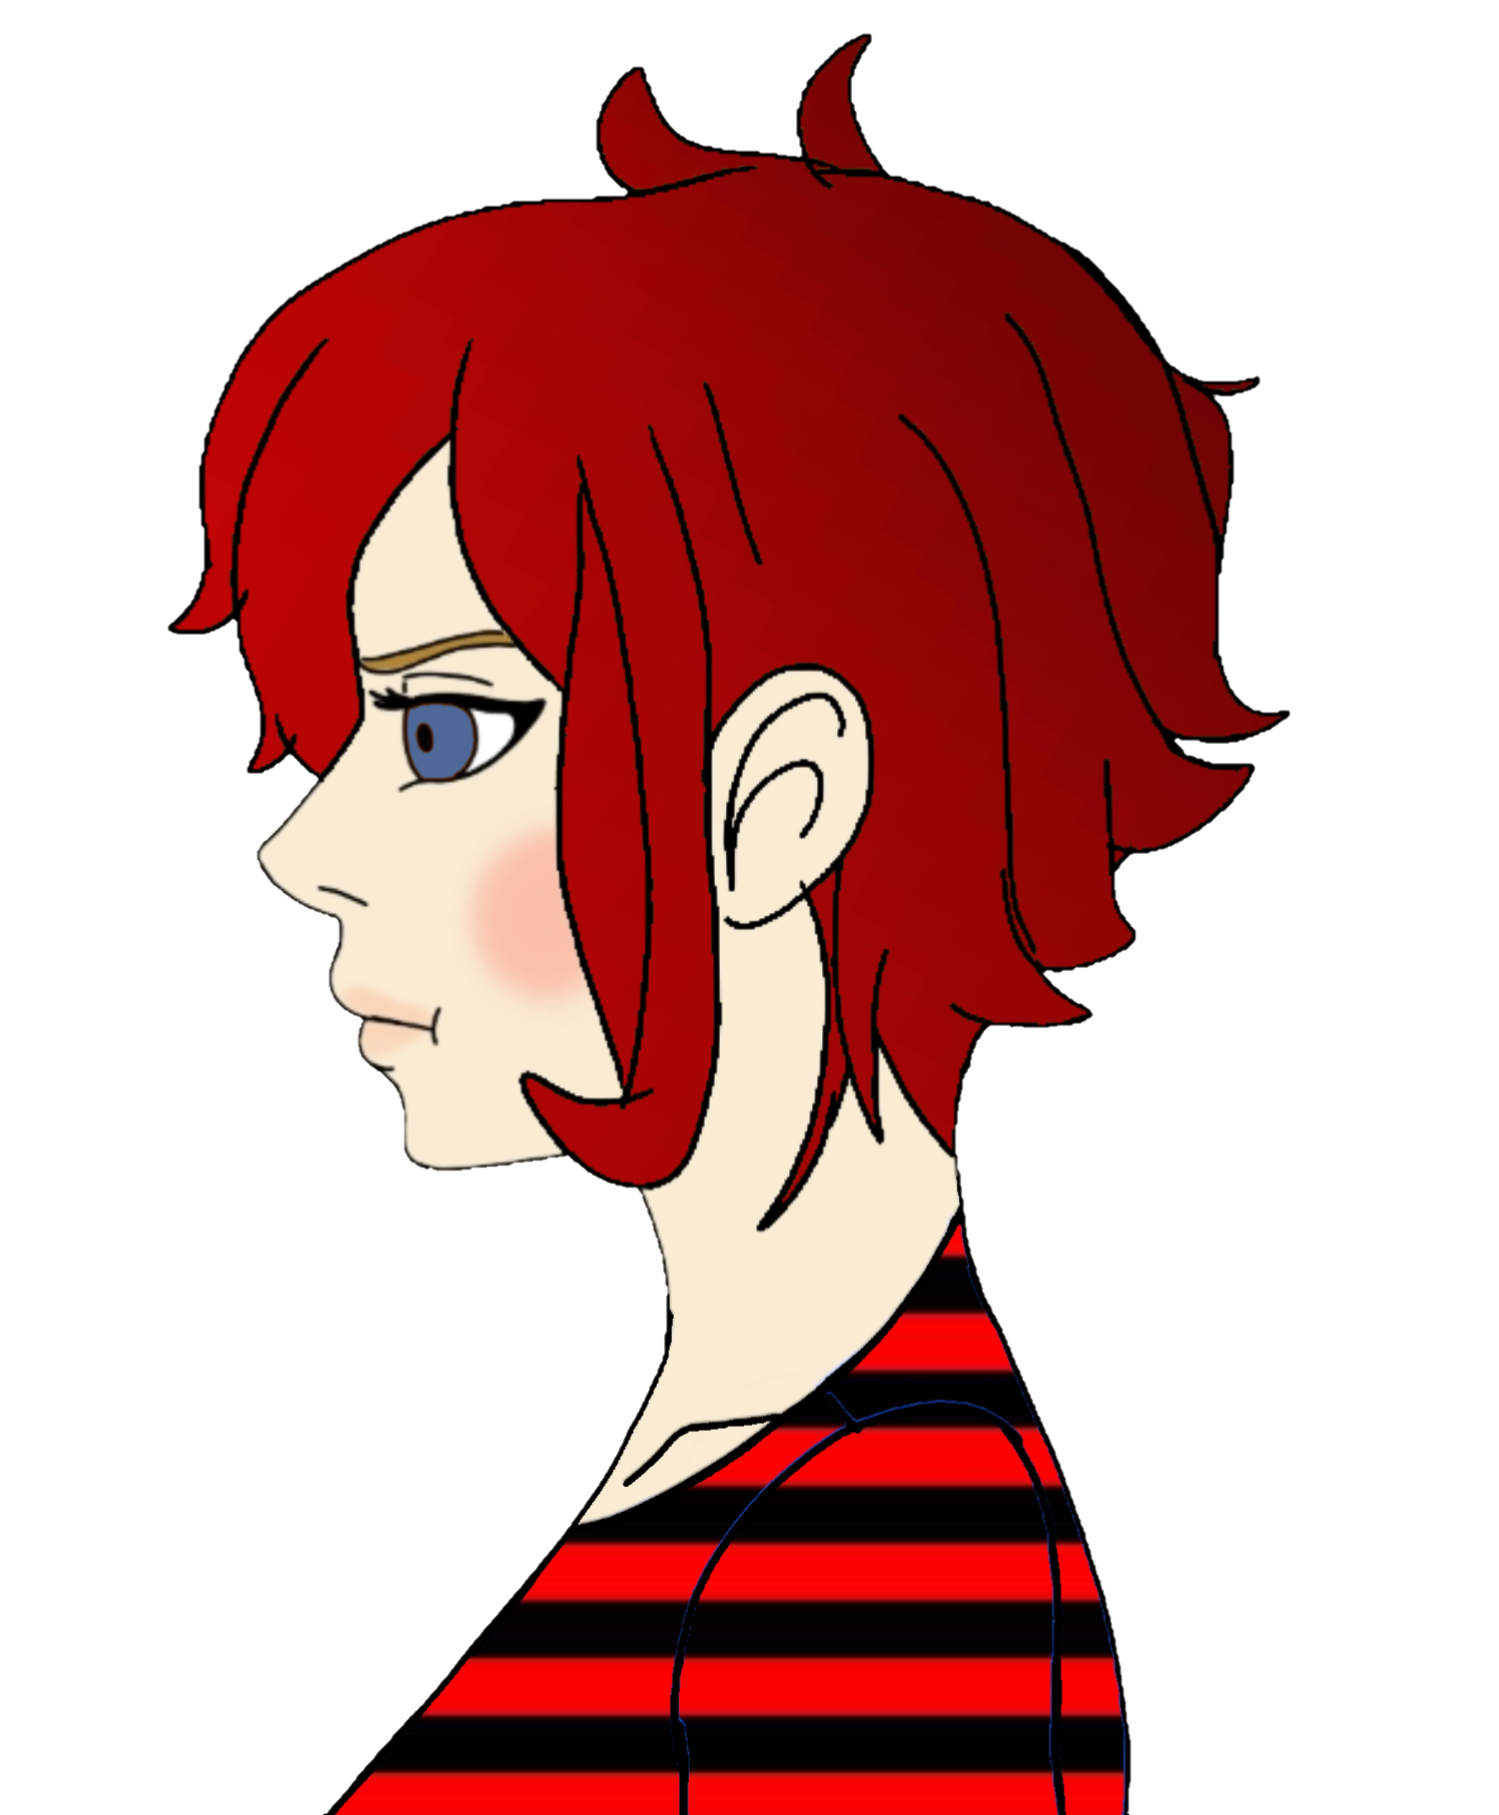
Label: 4_Yes_Chad